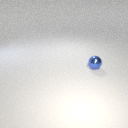
small blue metal sphere